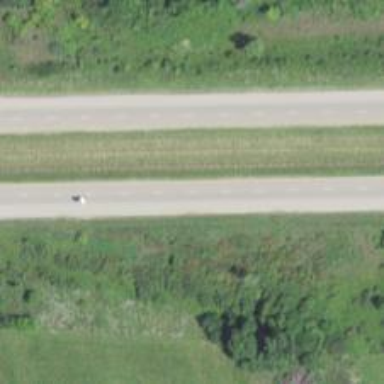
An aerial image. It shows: This image shows trunk highway that functions as expressway.